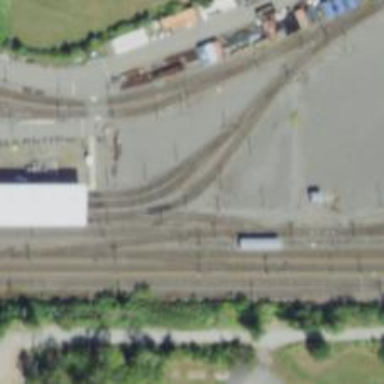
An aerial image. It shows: Light rail service yard with electrified contact lines.